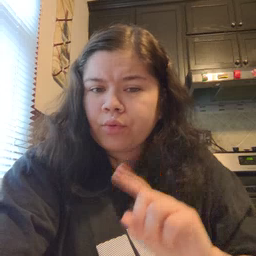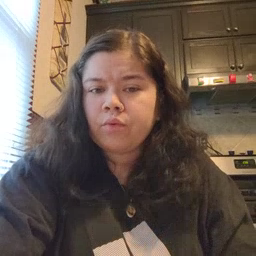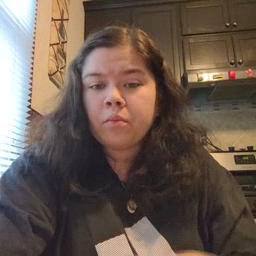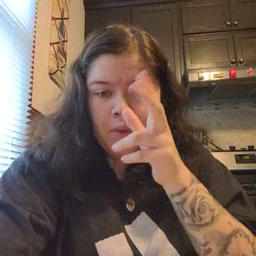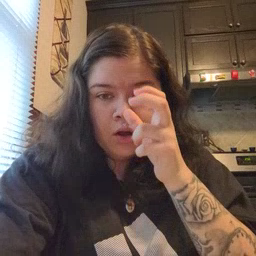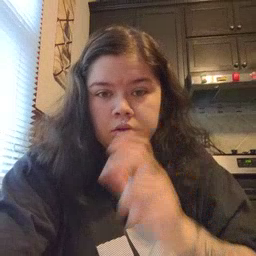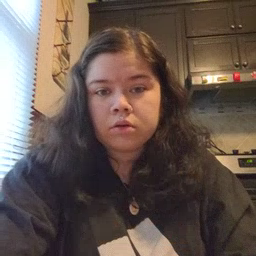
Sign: bug